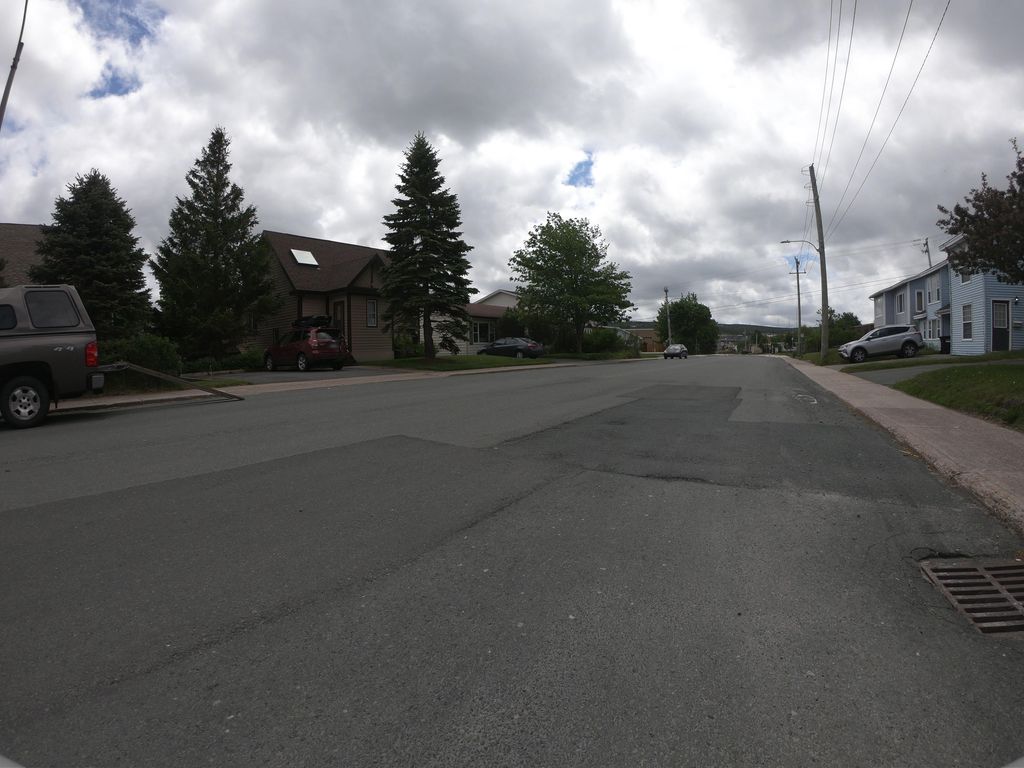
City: st_johns